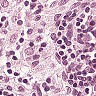
Metastatic tissue present: no